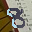
Label: 8